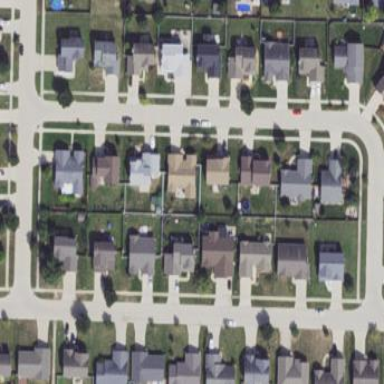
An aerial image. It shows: Sidewalk.